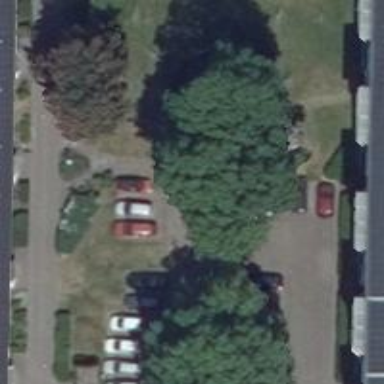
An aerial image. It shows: Parking area with surface made of sett.